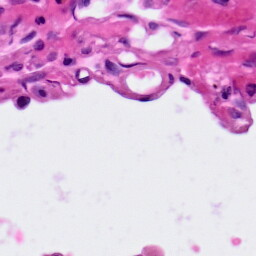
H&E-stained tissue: Lung